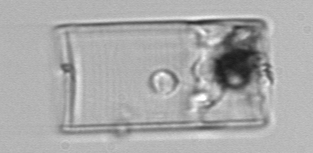
Label: Guinardia_flaccida